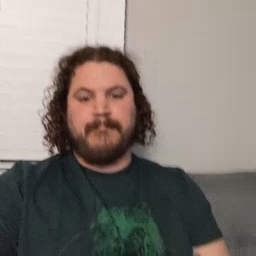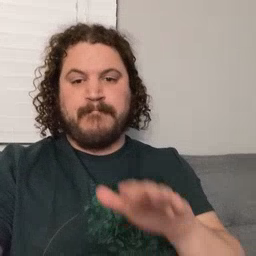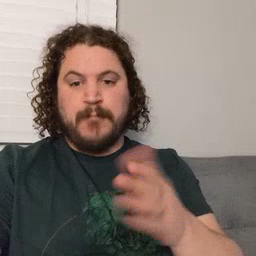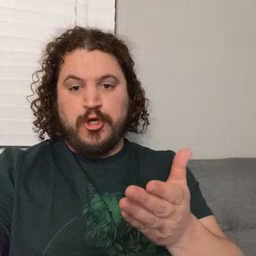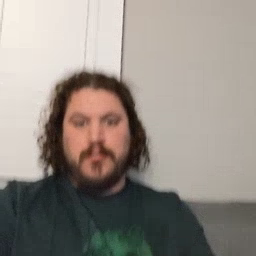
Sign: book